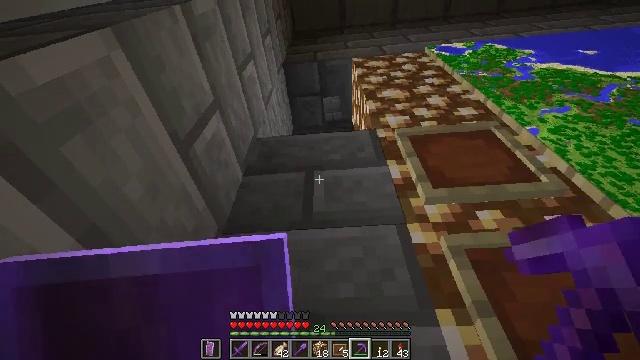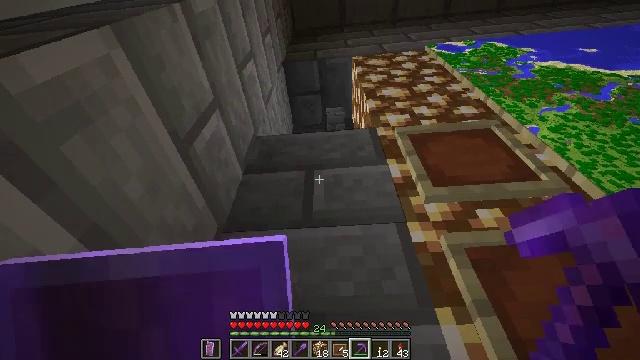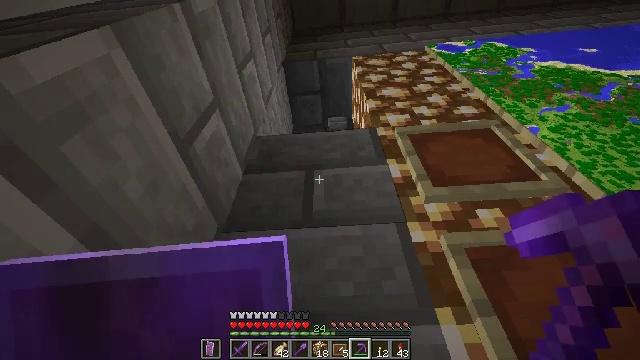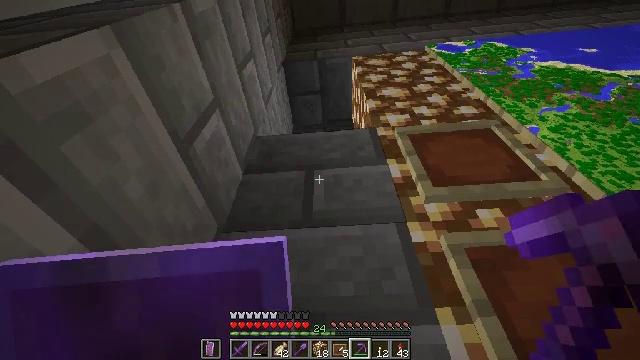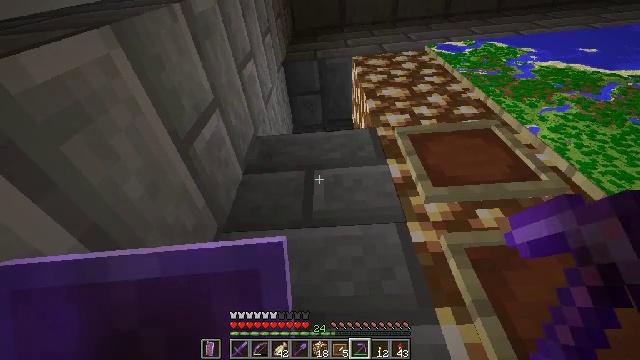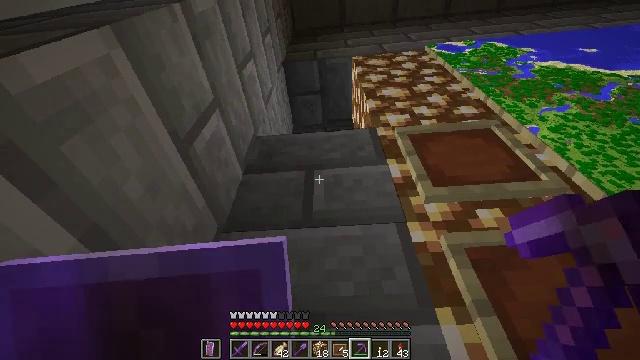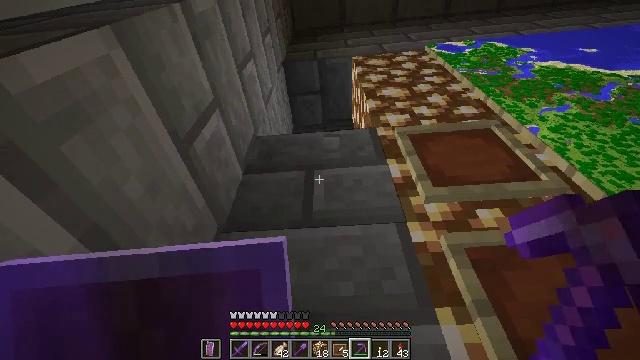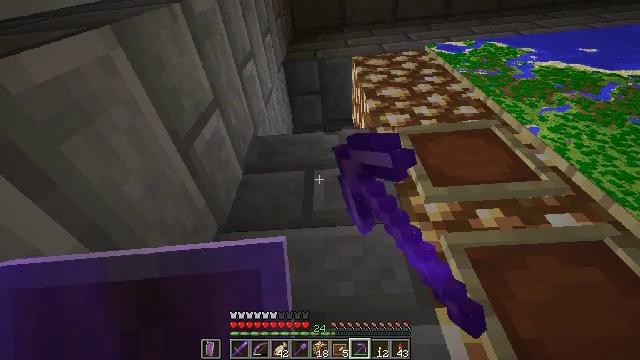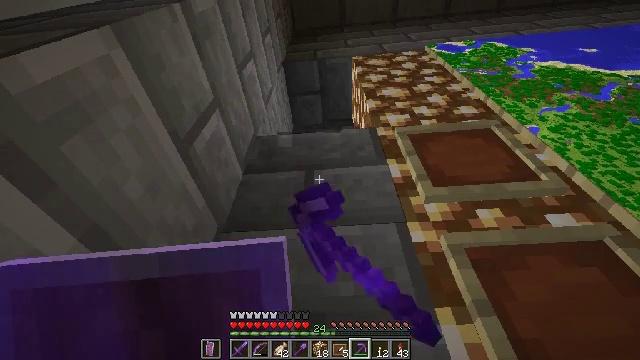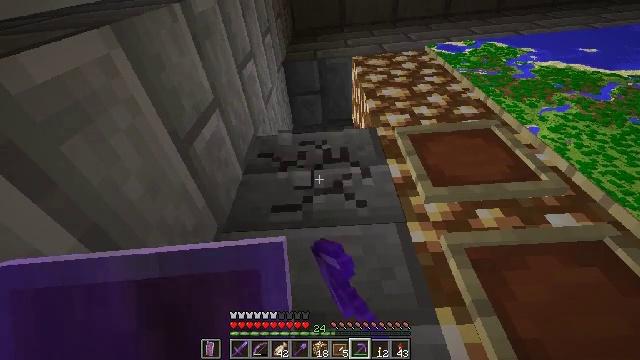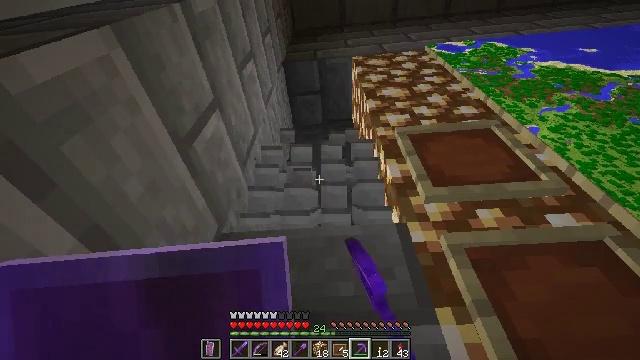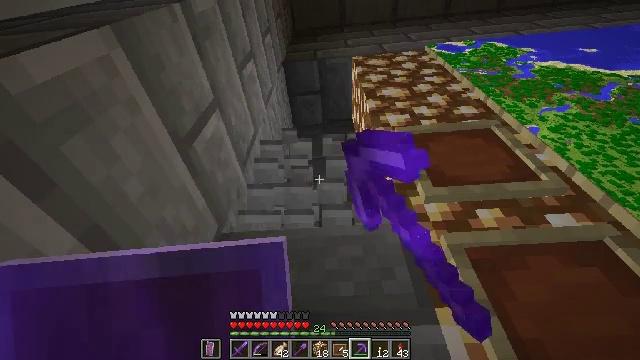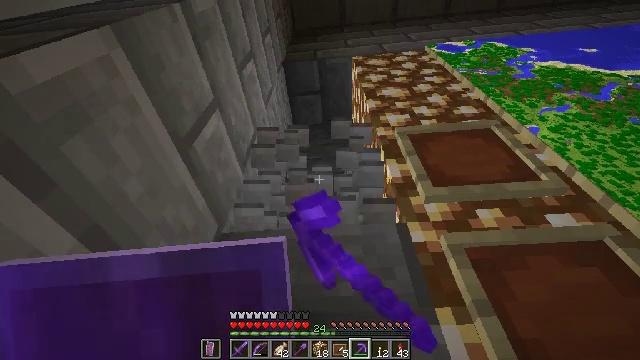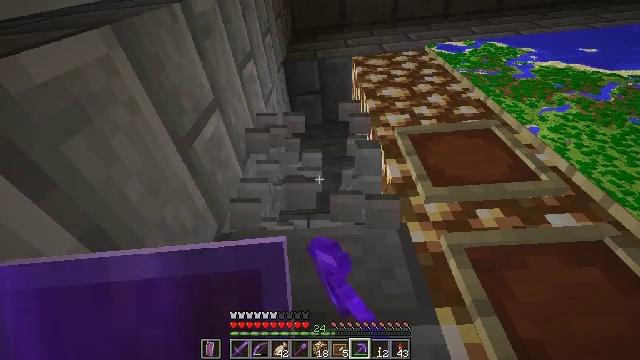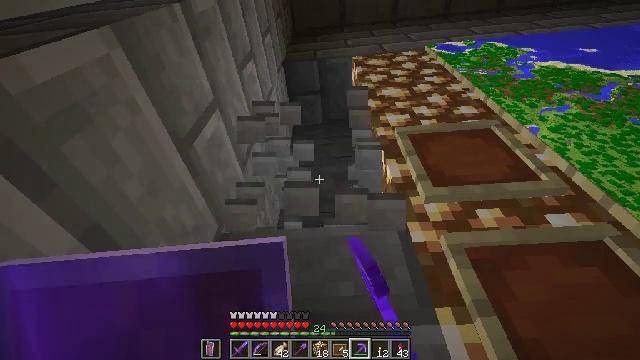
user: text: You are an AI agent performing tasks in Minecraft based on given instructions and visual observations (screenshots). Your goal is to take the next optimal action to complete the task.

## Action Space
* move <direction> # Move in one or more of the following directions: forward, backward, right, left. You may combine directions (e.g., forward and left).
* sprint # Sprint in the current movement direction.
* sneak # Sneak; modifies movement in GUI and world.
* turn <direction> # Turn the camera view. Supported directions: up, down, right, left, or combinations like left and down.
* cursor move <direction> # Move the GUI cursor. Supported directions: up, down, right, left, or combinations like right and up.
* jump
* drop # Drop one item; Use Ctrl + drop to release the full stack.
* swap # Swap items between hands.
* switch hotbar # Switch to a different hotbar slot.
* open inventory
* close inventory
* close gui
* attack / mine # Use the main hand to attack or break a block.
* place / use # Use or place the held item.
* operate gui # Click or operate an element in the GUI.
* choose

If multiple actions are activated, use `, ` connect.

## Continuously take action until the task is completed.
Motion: motion action
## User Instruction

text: Get stone bricks for construction purposes.
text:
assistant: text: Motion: no_op
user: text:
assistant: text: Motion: no_op
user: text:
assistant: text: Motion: no_op
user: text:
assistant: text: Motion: no_op
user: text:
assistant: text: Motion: no_op
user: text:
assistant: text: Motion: attack / mine
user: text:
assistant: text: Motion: attack / mine
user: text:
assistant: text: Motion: attack / mine
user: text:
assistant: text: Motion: attack / mine
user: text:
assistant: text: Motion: attack / mine
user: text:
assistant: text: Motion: no_op
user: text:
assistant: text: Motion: no_op
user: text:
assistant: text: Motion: no_op
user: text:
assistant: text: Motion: no_op
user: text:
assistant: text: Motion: no_op